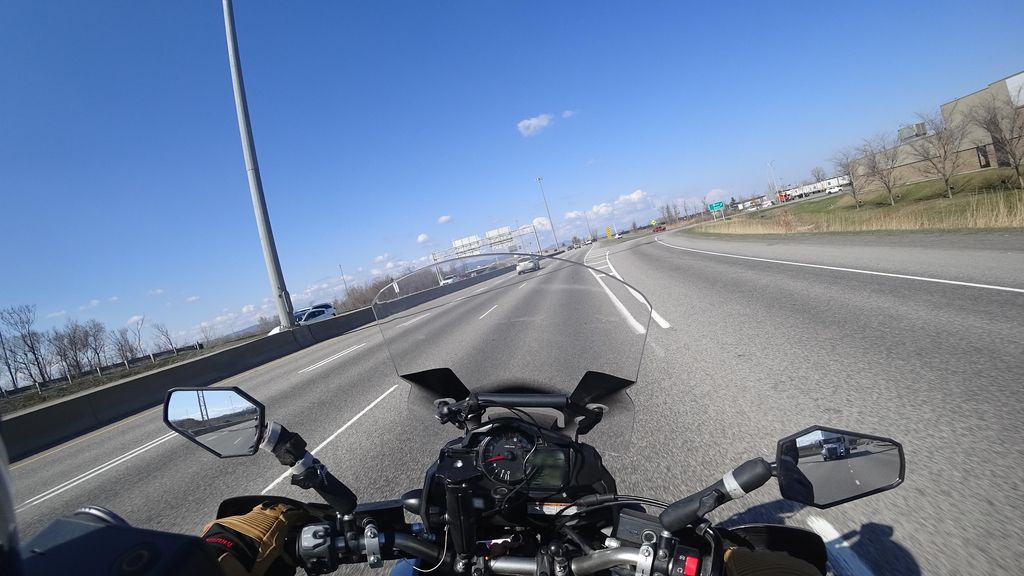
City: quebec_city